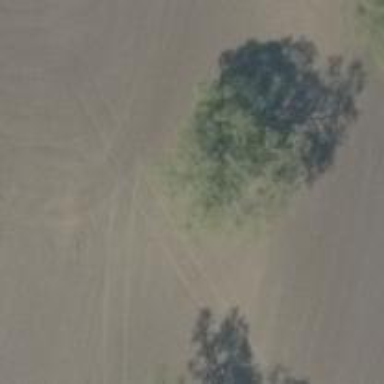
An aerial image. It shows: Group of trees in natural setting.